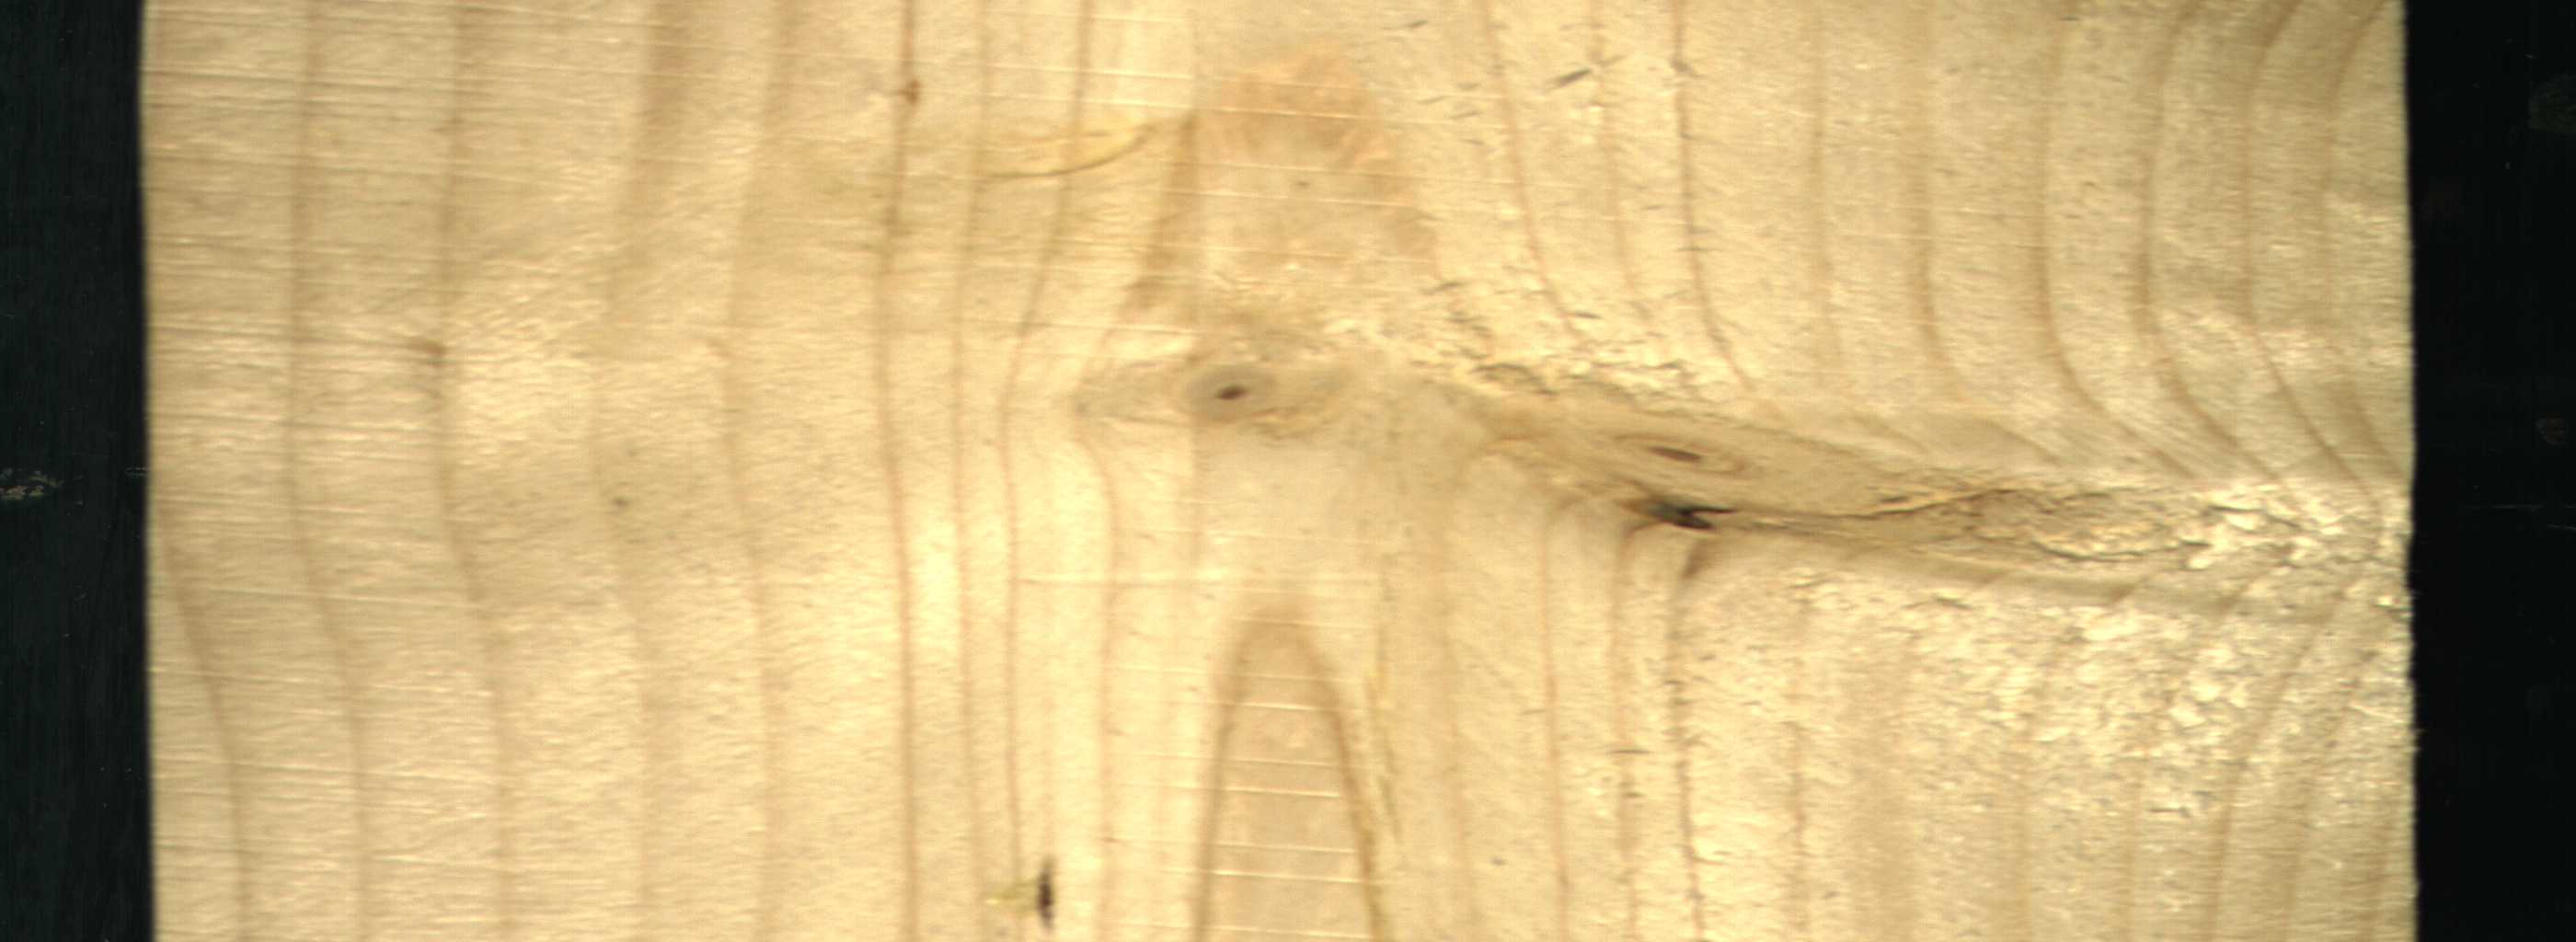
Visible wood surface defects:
resin
Live_Knot
Live_Knot